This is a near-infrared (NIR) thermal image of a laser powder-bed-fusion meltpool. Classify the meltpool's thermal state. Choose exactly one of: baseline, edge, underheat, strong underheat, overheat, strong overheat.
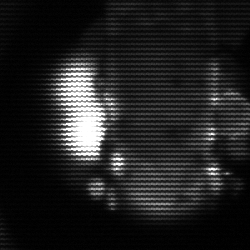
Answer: strong underheat